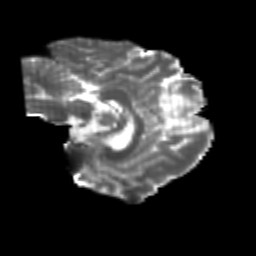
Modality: T2w
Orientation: sagittal
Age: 22
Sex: female
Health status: healthy
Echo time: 0.074 s